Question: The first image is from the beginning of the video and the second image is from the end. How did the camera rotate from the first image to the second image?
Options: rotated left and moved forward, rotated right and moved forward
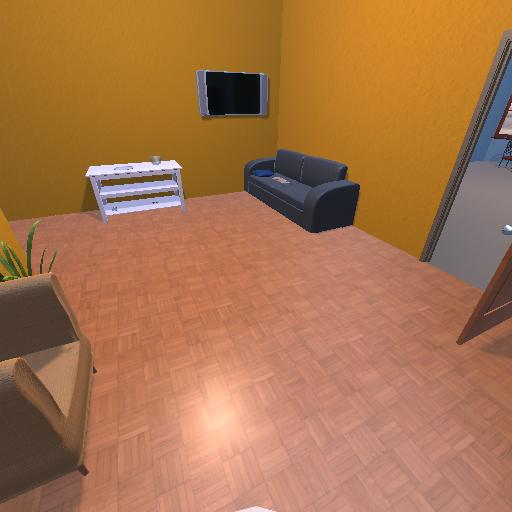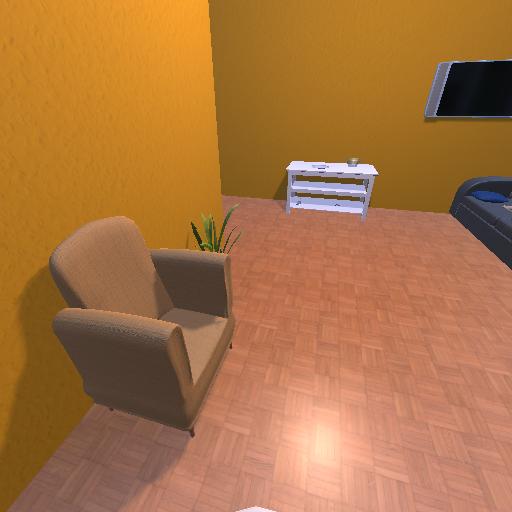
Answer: rotated left and moved forward